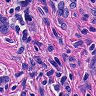
Metastatic tissue present: yes